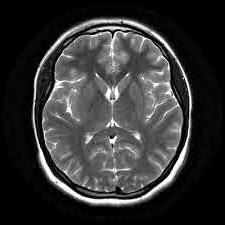
Label: notumor